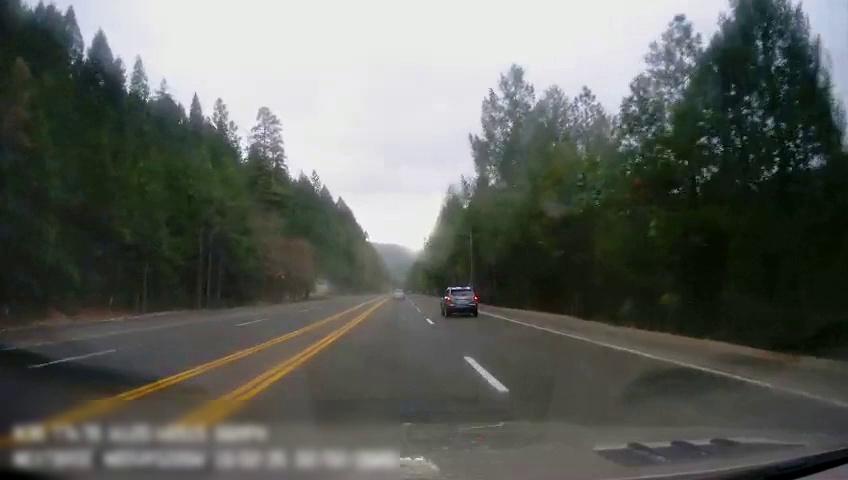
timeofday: Day
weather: Cloudy
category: Drivable Space
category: Vehicles | Car
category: Vehicles | Car
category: Lanes | Alternate Lane
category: Lanes | Alternate Lane
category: Lanes | Alternate Lane
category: Lanes | Current Lane
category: Lanes | Current Lane
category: Lanes | Alternate Lane